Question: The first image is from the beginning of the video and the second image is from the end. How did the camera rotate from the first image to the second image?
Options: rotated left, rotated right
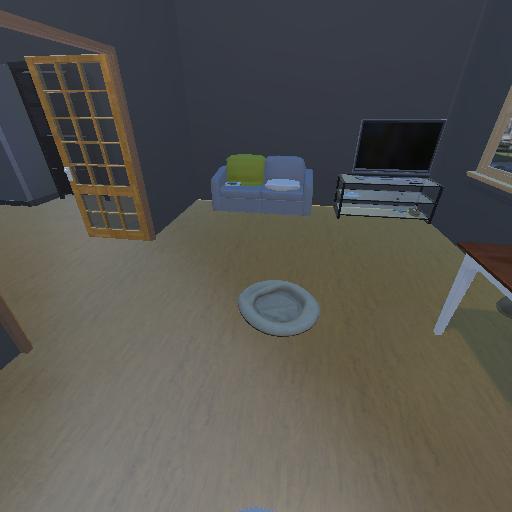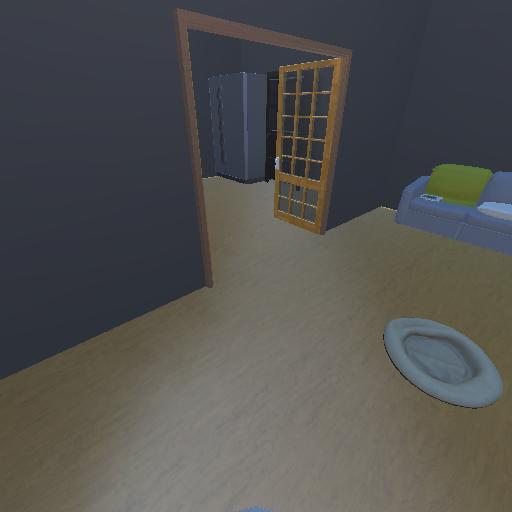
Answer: rotated left